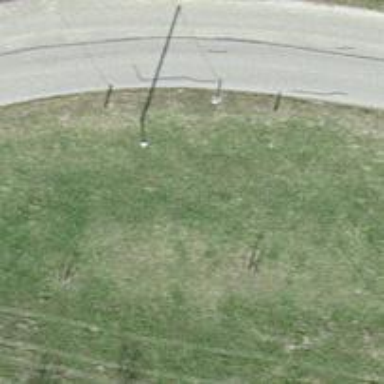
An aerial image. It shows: Power pole.